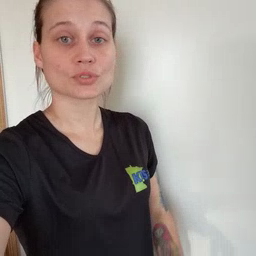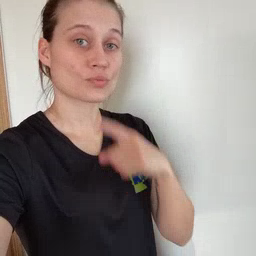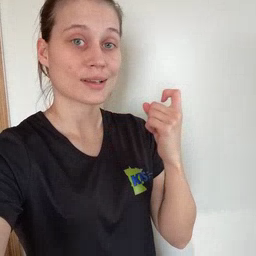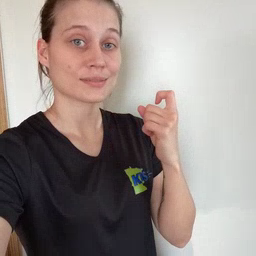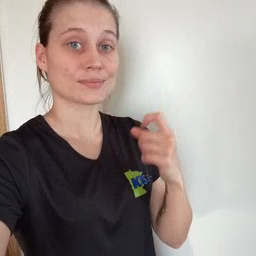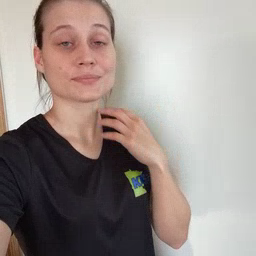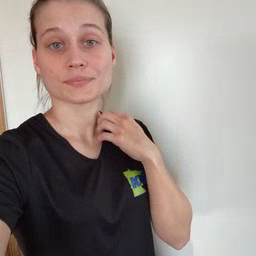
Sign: dry